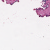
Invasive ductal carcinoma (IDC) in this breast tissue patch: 0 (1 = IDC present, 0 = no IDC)